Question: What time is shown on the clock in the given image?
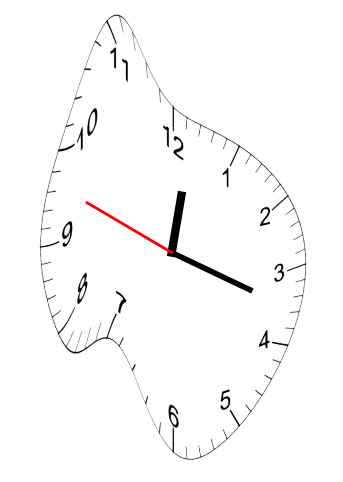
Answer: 12:17:48